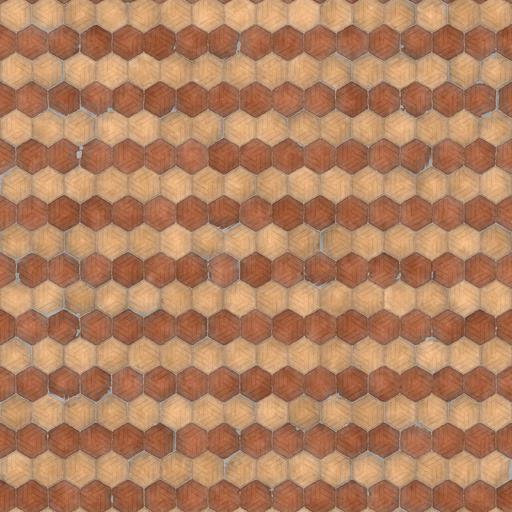
Tags: hexagon mosaic orange tiled tiles yellow